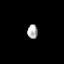
Tissue: prostate
Cell type: Endothelial cells
Senescence score: 0.7097
Nuclear area (px): 140
Mean DAPI intensity: 176.371